Aerial crown-view tile of a tropical tree (Barro Colorado Island, Panama), acquired 20250317:
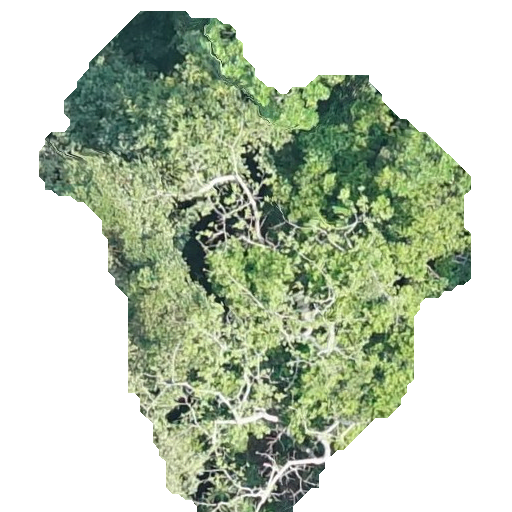
Species: Spondias mombin
GBIF accepted scientific name: Spondias mombin
Crown area: 204.844 m²